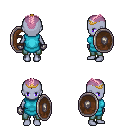
a pixel art fantasy rpg character, female body template, dark elf, purple skin, teal tunic, teal pants, pink short mohawk hairstyle, gold tiara, metal gloves, shield, four views (front, back, left, right), 2x2 character sprite sheet, small pixel art, hard edges, no anti-aliasing